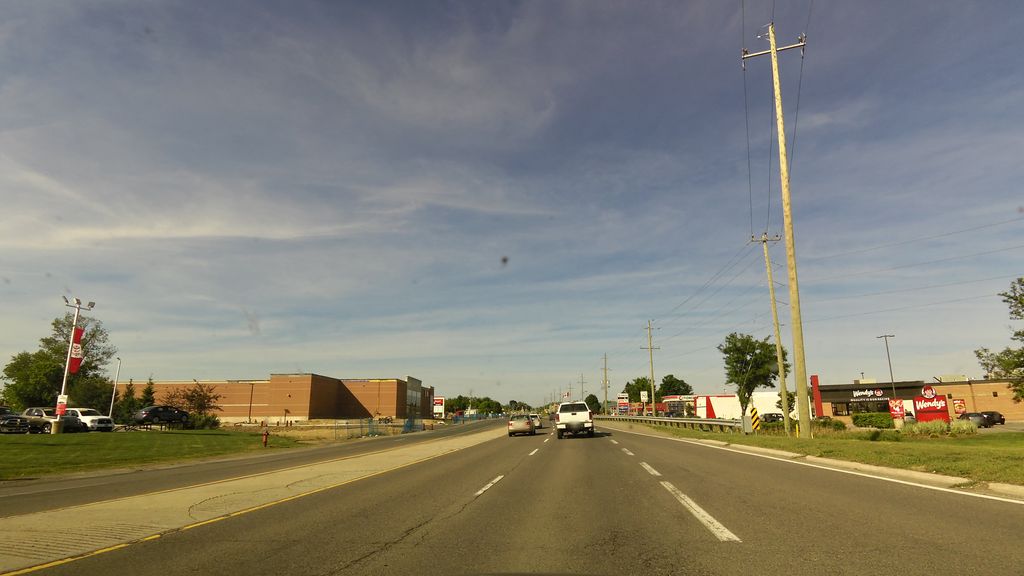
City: hamilton